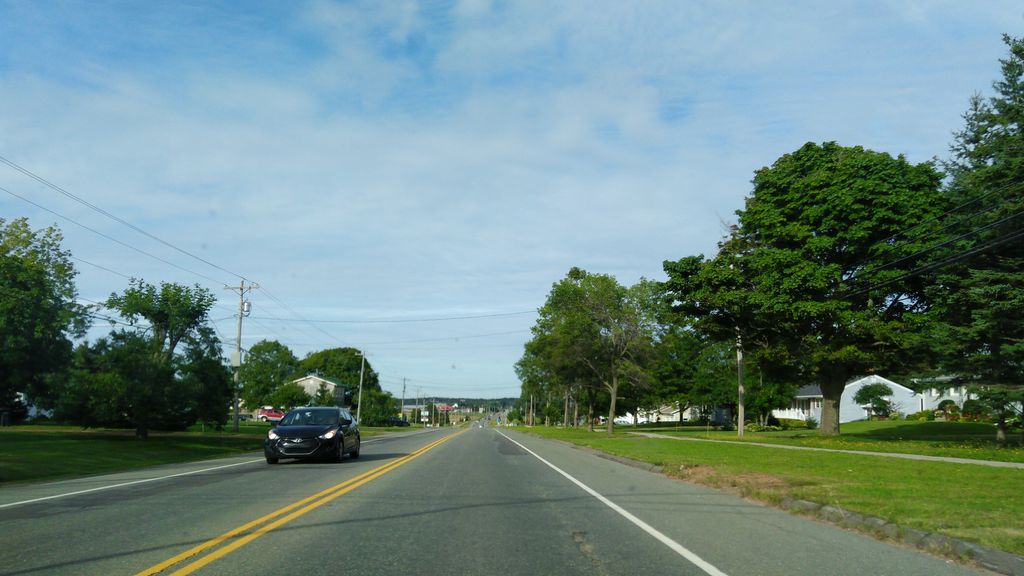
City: charlottetown